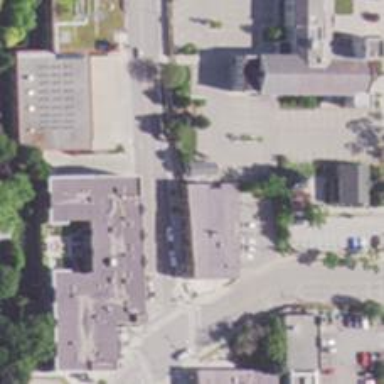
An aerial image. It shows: Fitness centre on leisure land.